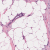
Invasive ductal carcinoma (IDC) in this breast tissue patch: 1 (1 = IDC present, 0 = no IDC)